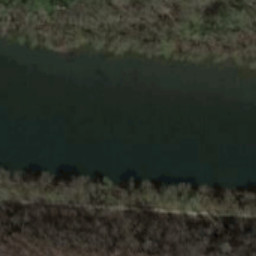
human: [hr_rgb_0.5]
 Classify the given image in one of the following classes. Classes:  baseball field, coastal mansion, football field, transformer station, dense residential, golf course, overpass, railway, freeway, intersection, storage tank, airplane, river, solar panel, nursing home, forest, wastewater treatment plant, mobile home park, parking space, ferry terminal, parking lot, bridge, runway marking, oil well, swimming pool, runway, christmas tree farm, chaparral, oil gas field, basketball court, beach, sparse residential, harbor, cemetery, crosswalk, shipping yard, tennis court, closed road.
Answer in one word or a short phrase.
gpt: river